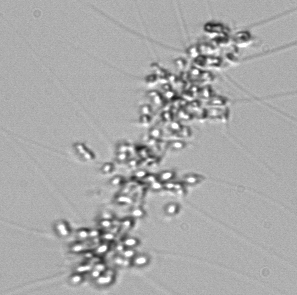
Label: Chaetoceros_didymus_TAG_external_flagellate